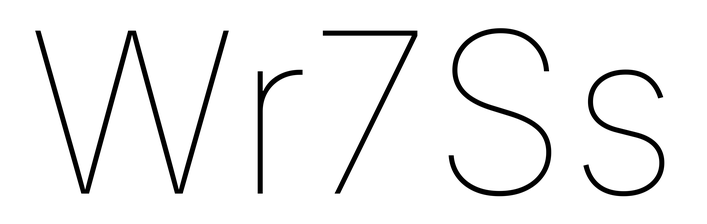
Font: Inter_Thin